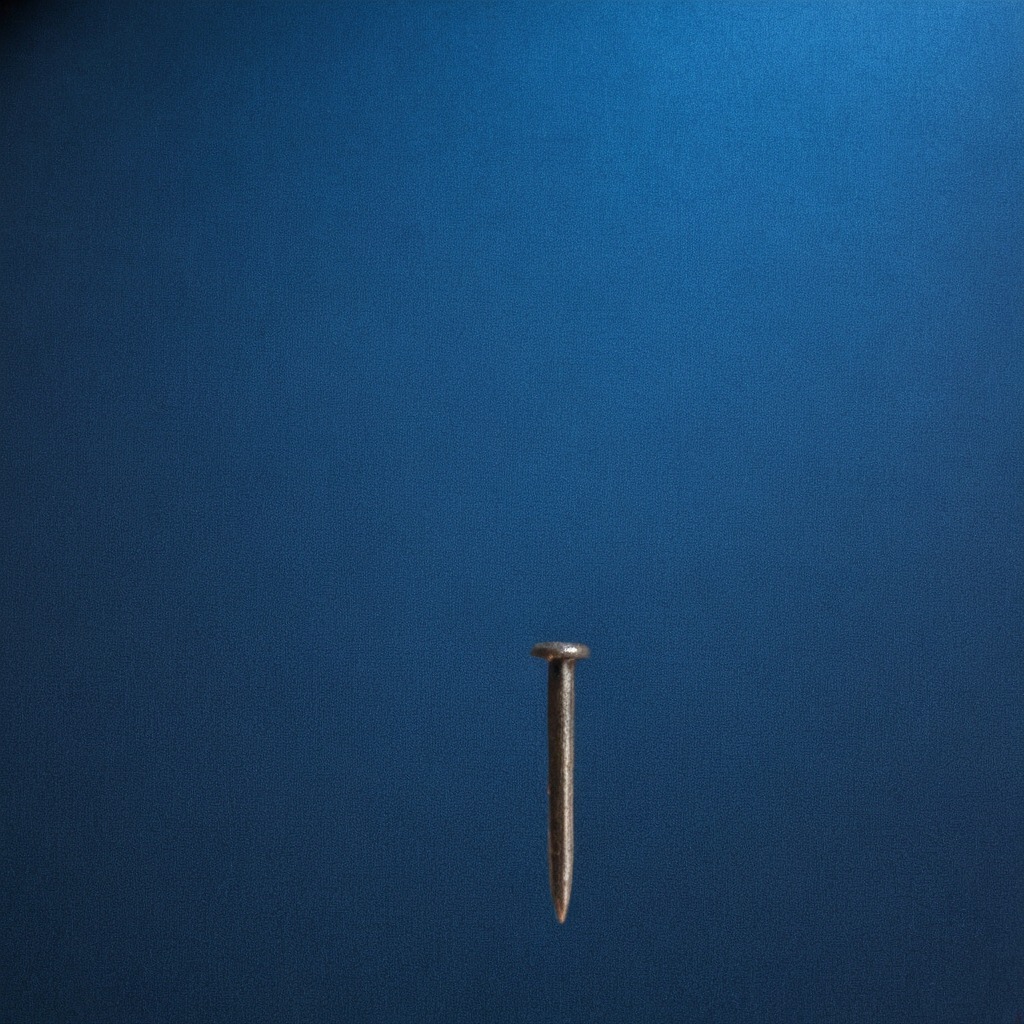
A clean granite tabletop covered with a blue rubber mat inside a workshop under bright overhead lighting crisp shadows high clarity worn but beneath the mat is an iron nail.